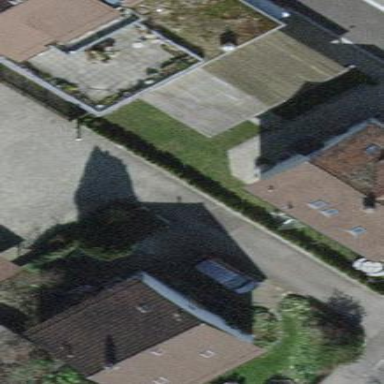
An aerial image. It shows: View of roof of building.